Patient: sex F, age 73
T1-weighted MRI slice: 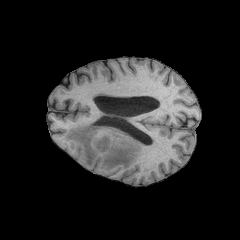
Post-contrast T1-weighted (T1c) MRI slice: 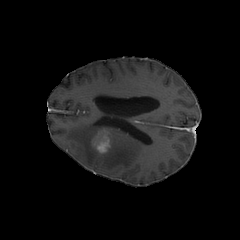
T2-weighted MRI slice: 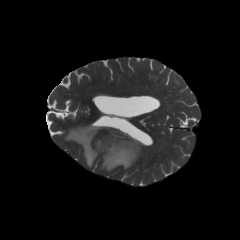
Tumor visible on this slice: yes
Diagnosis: Glioblastoma, IDH-wildtype
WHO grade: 4